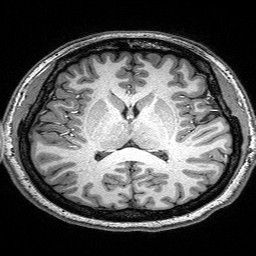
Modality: T1w
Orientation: coronal